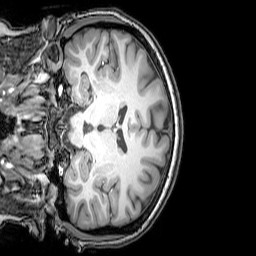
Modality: T1w
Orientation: coronal
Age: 26
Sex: female
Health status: healthy
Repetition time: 0.081 s
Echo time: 0.037 s